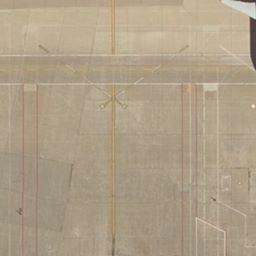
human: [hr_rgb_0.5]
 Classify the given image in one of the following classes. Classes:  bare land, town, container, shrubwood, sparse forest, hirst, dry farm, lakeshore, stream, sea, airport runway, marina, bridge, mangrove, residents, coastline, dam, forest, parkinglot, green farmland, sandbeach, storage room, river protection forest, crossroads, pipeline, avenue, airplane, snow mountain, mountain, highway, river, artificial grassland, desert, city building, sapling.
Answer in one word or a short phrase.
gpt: airport runway